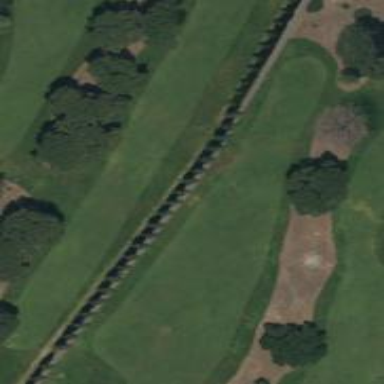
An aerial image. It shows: Service road designated as golf cart path.